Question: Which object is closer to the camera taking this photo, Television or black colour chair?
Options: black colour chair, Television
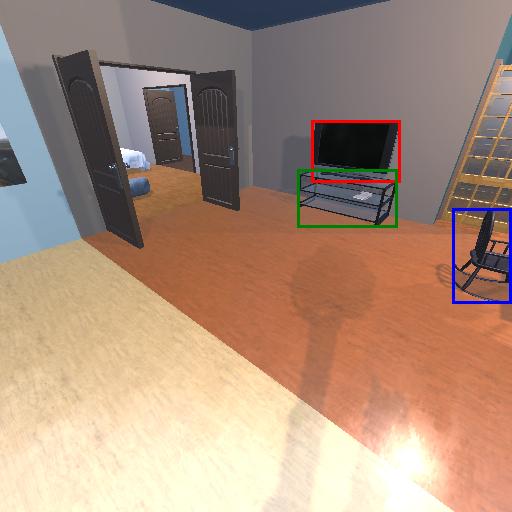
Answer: black colour chair